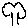
Label: tree